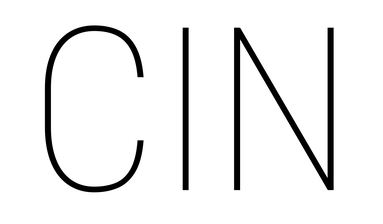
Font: Roboto_Condensed_Thin